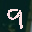
Label: 9